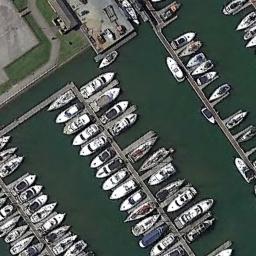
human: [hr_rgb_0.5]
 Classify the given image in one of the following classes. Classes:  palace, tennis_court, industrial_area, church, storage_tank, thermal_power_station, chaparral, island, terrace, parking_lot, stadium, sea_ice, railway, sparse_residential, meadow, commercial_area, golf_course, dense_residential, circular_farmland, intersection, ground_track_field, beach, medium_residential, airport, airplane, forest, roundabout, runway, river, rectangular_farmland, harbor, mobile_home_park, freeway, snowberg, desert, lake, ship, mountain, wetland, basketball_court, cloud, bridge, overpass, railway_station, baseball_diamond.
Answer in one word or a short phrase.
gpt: harbor